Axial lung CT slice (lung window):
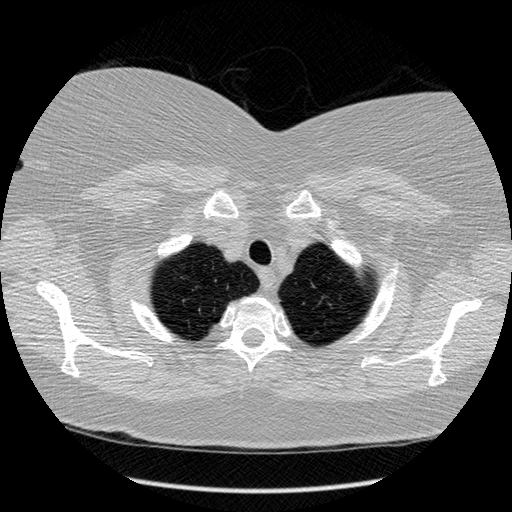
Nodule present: no